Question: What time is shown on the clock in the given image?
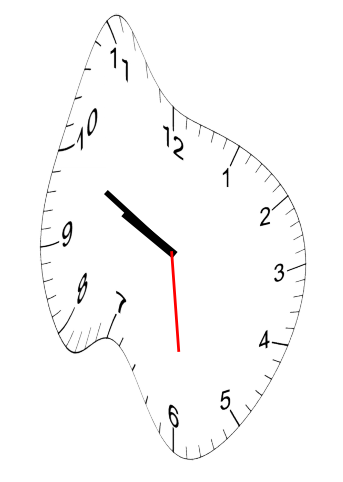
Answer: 09:49:29